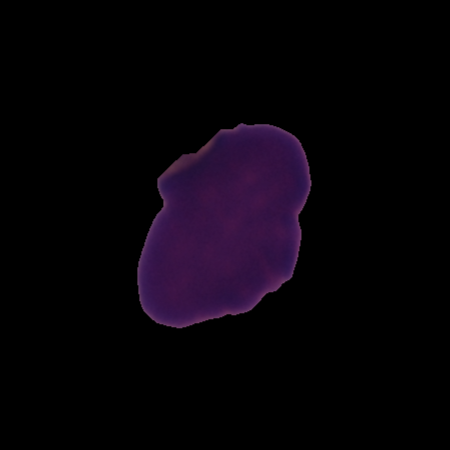
Label: healthy